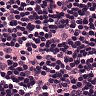
Metastatic tissue present: no